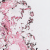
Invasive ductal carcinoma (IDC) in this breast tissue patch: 0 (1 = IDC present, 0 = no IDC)